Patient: sex F, age 64
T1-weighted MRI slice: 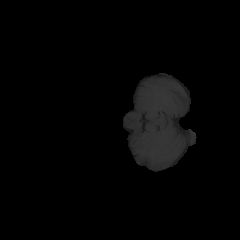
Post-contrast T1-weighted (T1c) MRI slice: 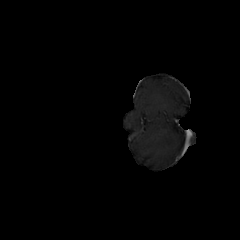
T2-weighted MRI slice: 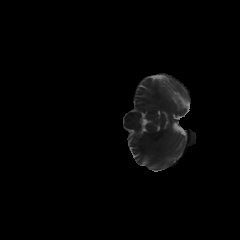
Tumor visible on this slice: no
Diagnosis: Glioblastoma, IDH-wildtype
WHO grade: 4